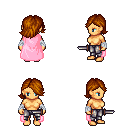
a pixel art fantasy rpg character, female body template, human, tanned skin, pink cape, metal pants, brunette swoop hairstyle, white cloth bandages, dagger, four views (front, back, left, right), 2x2 character sprite sheet, small pixel art, hard edges, no anti-aliasing